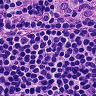
Metastatic tissue present: no